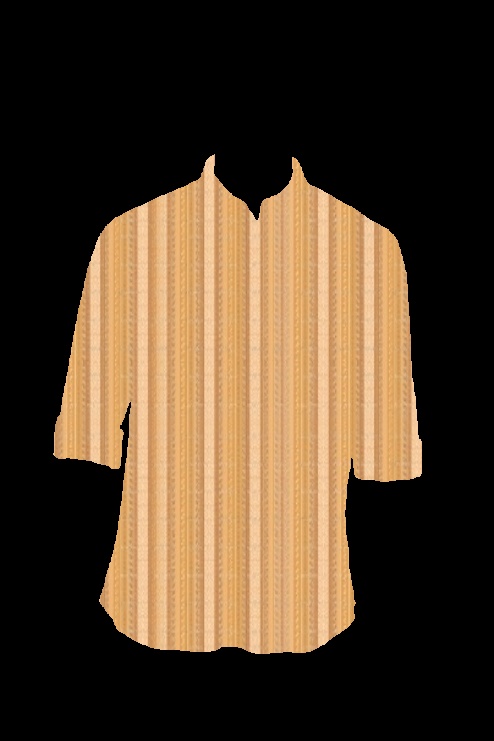
golden brown stripe tee